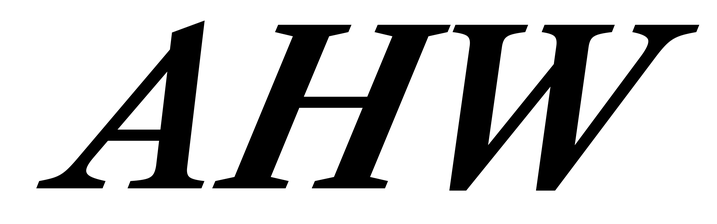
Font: LibreCaslonText-Italic_Bold_Italic